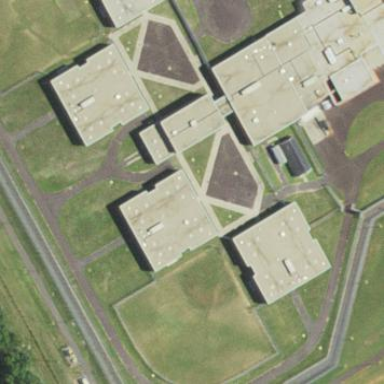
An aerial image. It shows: Prison.